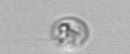
Label: Amoeba